Question: I've created an ASP.NET MVC 4 Web Application with Visual C# and with the "Razor" option
'''
public ActionResult Tasks()
{
ViewBag.Message = "Tasks";
string selectSql = "select * from Tasks";
string connectionString = @"Data Source=lpc193damssqlserver;Database=master;Integrated Security=True;";
DateTime strt;
using (var cn = new SqlConnection(connectionString))
using (var cmd = new SqlCommand(selectSql, cn))
{
cn.Open();
using (var reader = cmd.ExecuteReader())
{
if (reader.Read())
{
strt = reader.GetDateTime(reader.GetOrdinal("Start"));
}
}
}
return View();
}
'''
'''
@{
ViewBag.Title = "Tasks To Complete";
}
These are the tasks from the table
<!-- some datagrid object here ?? -->
'''

I'm able to query the table just fine and pull out each field's value individually.
display the result set (with all fields from the select * query) in a DataGridView of sorts to the user. I could easily place each value into a TR TD and plop that into a string, display it on the .cshtml side... but thats doesn't really teach me anything, and I doubt its very efficient.
It's extremely difficult to find relevant information regarding Razor and displaying data from a query. Is it because its new, and/or is Razor something to avoid for a C# novice?
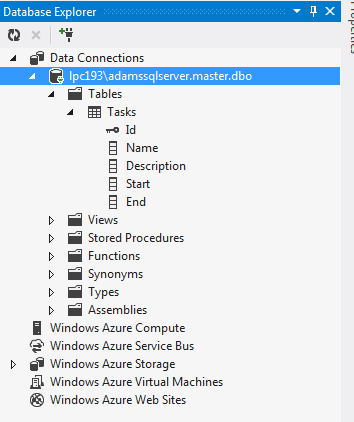
Answer: That's not the fault of the razor view engine, it's more a drawback of the whole ASP.Net MVC thing.
Unlike Webforms, ASP.Net MVC . So basically you will have to build all of your HTML .
Of course, there are some built-in classes called that will help you with the common HTML stuff (see <URL>.
But there is unfortunately no built-in helper that produces the HTLM for a grid.
You could build your own (yeah, manually write the helper class that'll do all the 'td'/'tr' job...) or use existing solutions.
See for example:
- <URL>